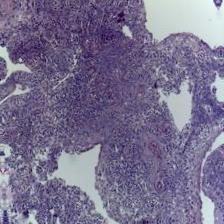
Diagnosis: OSCC